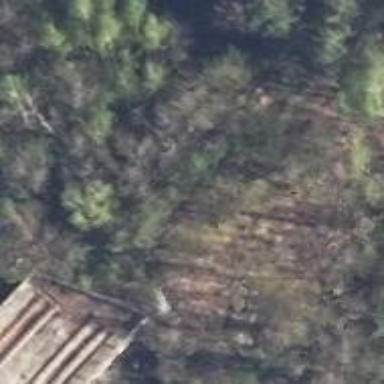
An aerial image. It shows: Disused railway bridge.